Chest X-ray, AP view. Patient: 28 years old, sex M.
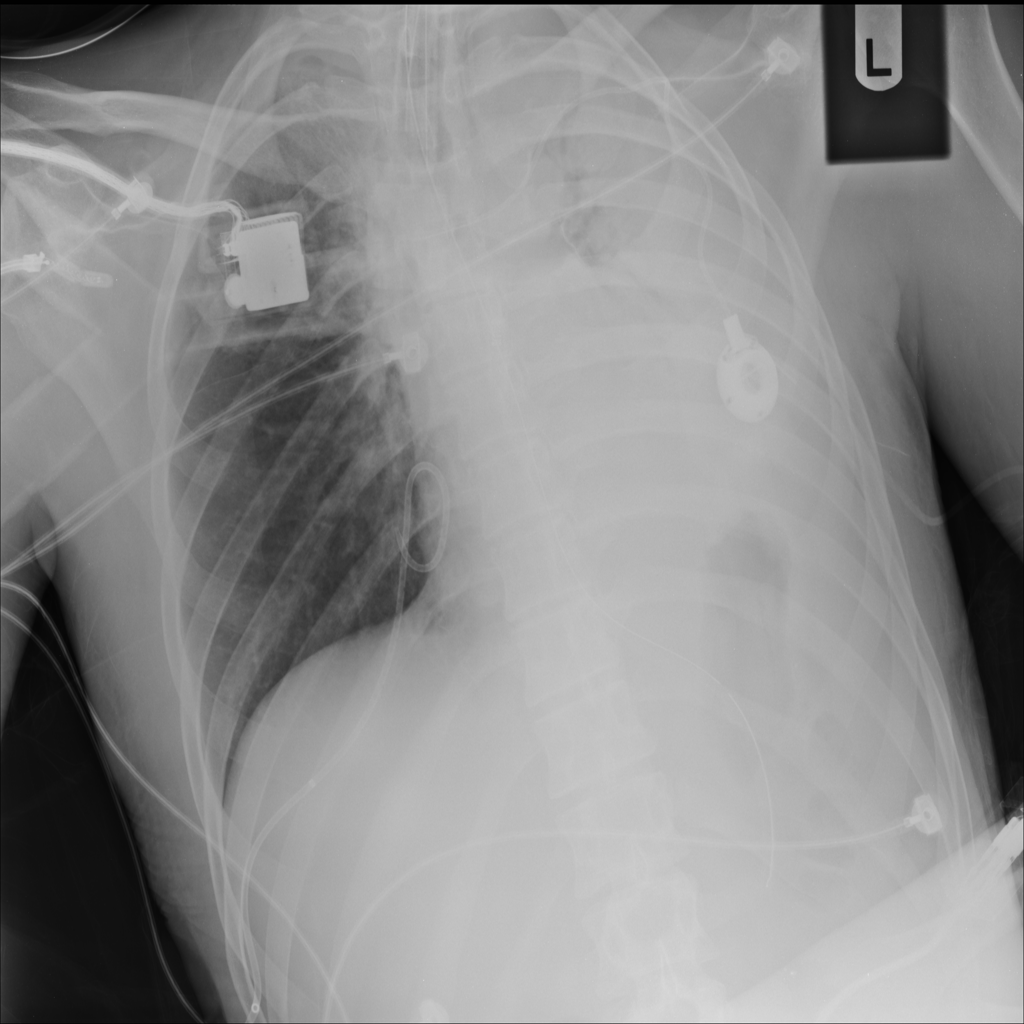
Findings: No Finding